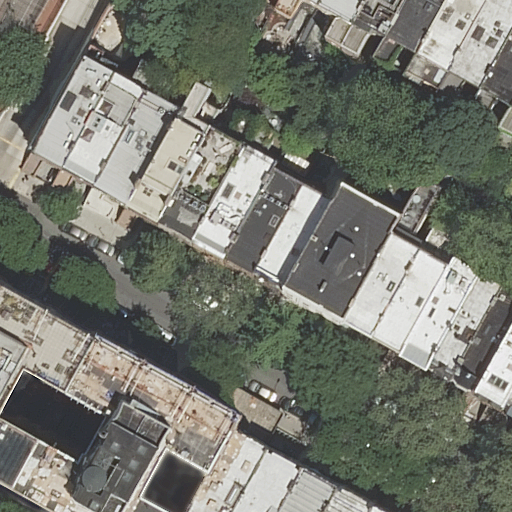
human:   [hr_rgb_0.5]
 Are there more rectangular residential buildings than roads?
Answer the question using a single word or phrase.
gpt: yes

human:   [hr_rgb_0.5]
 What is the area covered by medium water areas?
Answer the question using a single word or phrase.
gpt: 0m2

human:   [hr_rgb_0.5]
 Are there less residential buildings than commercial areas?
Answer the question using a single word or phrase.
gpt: no

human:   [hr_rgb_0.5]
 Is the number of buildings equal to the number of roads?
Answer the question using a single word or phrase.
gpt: no

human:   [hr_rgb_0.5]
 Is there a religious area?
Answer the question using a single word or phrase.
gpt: no

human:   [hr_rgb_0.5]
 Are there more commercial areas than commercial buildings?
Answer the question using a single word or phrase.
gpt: no

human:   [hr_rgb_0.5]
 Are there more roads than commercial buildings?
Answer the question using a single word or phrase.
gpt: yes

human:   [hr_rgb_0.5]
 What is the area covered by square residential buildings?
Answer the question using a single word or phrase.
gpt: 0m2

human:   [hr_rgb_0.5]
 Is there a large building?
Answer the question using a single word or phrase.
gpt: yes

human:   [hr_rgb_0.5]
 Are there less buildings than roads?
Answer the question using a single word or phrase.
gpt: no

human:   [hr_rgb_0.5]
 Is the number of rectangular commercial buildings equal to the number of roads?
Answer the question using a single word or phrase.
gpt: no

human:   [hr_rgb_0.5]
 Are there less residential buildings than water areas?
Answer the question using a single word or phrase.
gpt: no

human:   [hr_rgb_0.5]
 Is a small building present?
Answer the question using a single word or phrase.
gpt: yes

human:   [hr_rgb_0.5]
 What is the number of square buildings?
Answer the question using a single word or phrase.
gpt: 0

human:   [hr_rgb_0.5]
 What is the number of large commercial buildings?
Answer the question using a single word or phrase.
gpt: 0

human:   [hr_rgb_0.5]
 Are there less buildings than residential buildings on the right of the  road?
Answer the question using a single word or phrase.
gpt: no

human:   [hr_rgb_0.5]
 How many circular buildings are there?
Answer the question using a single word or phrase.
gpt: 0

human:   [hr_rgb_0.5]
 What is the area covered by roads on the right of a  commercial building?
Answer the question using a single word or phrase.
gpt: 0m2

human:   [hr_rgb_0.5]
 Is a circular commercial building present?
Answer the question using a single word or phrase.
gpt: no

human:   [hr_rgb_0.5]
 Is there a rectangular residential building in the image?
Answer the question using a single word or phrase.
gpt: yes

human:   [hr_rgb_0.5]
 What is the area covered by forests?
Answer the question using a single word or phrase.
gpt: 0m2

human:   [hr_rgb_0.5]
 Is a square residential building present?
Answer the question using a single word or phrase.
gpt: no

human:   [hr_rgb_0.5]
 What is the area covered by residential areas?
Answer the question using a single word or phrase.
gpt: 0m2

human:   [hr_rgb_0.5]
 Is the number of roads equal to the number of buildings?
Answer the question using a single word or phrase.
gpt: no

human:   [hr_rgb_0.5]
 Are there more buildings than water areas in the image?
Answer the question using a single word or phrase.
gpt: yes

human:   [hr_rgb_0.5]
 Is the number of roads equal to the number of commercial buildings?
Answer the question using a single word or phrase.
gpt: no

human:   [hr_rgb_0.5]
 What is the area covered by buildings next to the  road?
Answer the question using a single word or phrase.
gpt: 4832m2

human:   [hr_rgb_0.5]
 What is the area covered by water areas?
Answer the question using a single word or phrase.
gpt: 0m2

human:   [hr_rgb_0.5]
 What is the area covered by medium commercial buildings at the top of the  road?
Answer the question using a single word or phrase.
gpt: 0m2

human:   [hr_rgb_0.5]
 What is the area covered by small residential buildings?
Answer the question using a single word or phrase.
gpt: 402m2

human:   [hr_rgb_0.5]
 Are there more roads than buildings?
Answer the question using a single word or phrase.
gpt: no

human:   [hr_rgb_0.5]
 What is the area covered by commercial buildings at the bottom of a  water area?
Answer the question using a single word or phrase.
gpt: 0m2

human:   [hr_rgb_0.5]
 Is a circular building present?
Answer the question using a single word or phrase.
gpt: no

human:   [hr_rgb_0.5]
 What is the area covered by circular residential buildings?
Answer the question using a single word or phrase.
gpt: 0m2

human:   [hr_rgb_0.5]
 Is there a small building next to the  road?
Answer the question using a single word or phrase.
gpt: yes

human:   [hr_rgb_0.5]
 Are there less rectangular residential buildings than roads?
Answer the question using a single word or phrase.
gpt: no